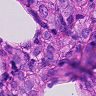
Metastatic tissue present: yes